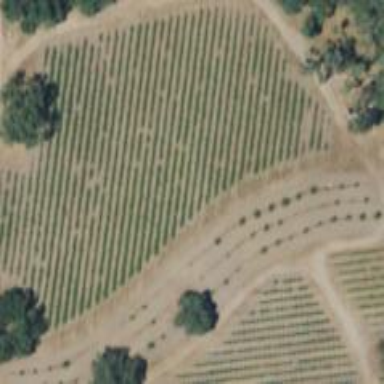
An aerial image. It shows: Vineyard with grape crops.